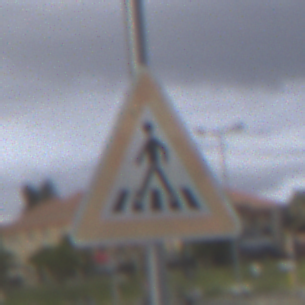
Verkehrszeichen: FussgaengerueberwegRechts
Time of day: MorningAfternoon
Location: Outdoor (Suburban)
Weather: PartlyCloudy
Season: NotSpecified
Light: Natural